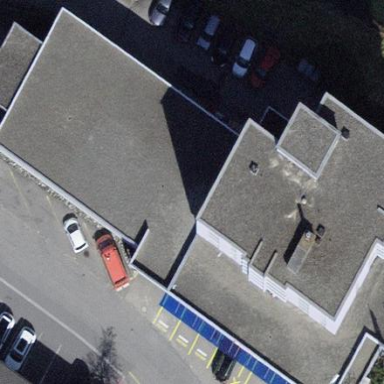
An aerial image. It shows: Parking area.